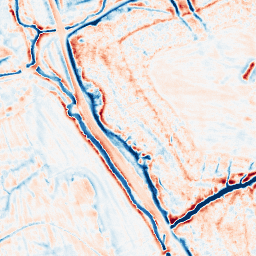
Category: edge_preserving
Decomposition family: bilateral
Decomposition parameters: d: 15
sigma_color: 75
sigma_space: 100
Upsampling method: sinc_blackman
Upsampling parameters: scale: 2
kernel_size: 16
Upsampling scale: 2